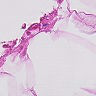
Metastatic tissue present: no